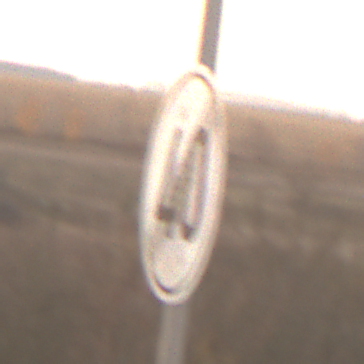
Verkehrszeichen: EndeGeschwindigkeit40
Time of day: SunriseSunset
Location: Outdoor (Nature)
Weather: PartlyCloudy
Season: NotSpecified
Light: Natural